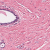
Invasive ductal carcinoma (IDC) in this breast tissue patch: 0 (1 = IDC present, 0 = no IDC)